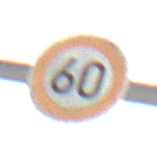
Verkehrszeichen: Geschwindigkeit60
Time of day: MorningAfternoon
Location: Outdoor (Nature)
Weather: Overcast
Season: Winter
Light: Natural